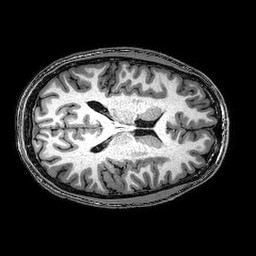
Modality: T1w
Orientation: axial
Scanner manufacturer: philips
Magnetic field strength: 3 T
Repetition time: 0.00819 s
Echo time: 0.00374 s